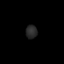
Tissue: prostate
Cell type: T cells
Senescence score: 0.7529
Nuclear area (px): 151
Mean DAPI intensity: 40.371